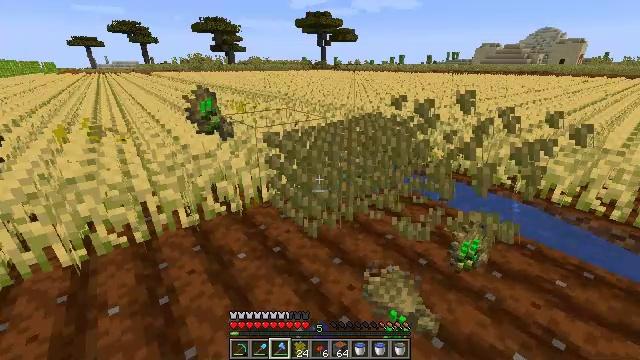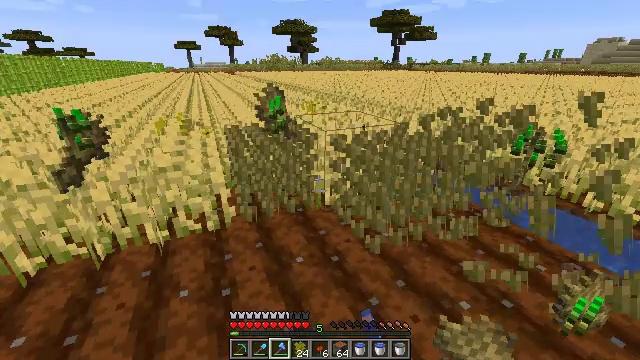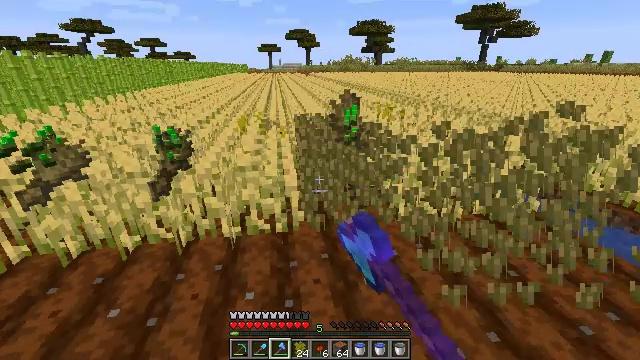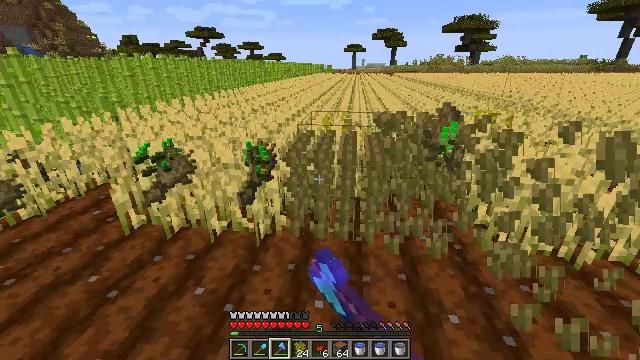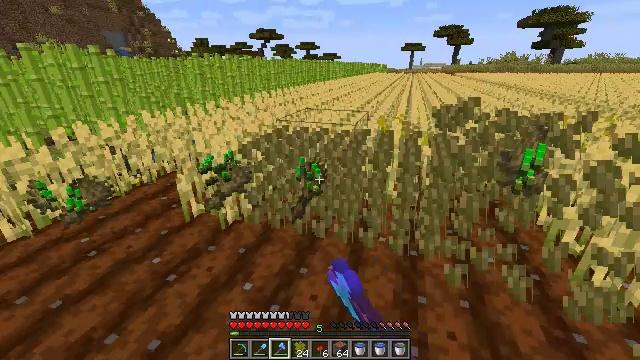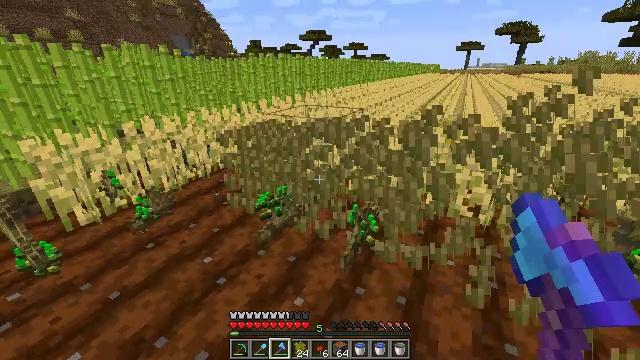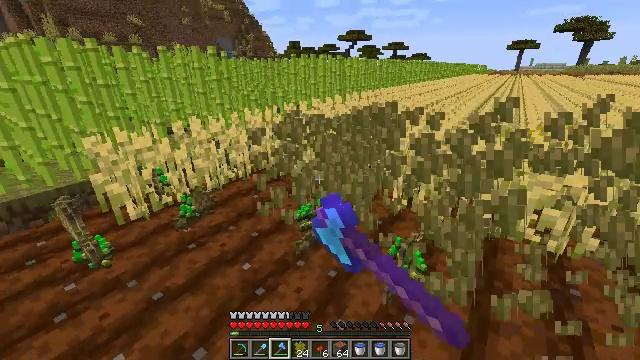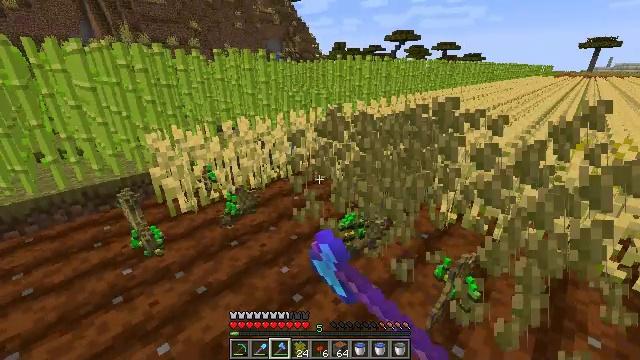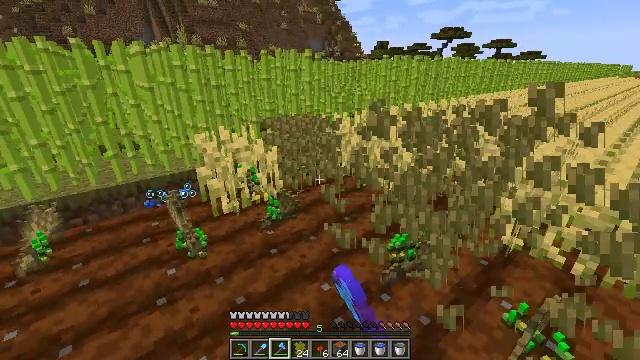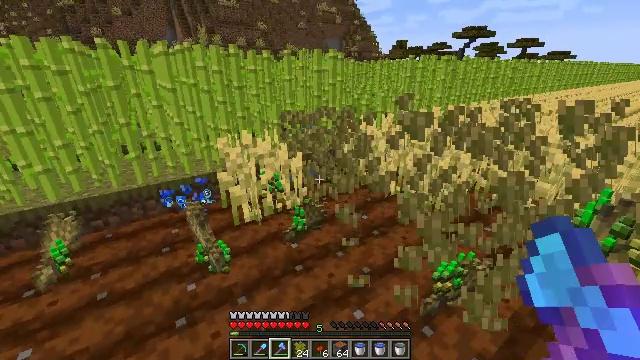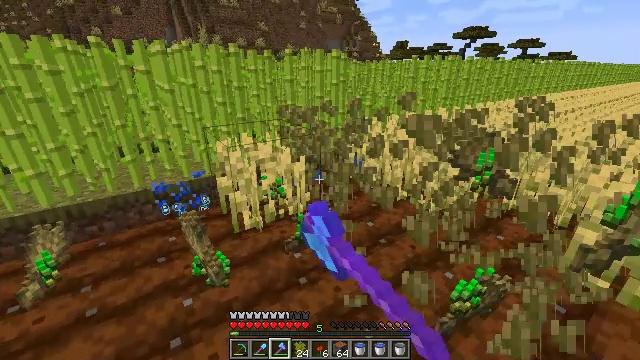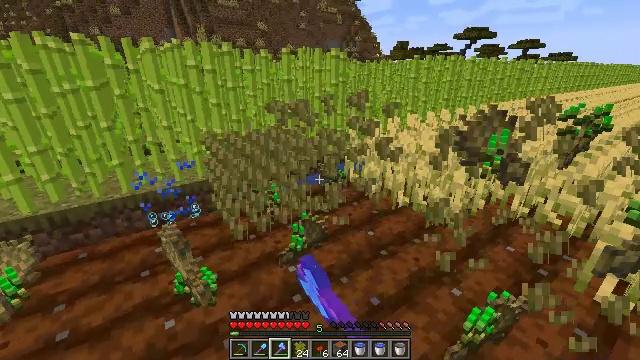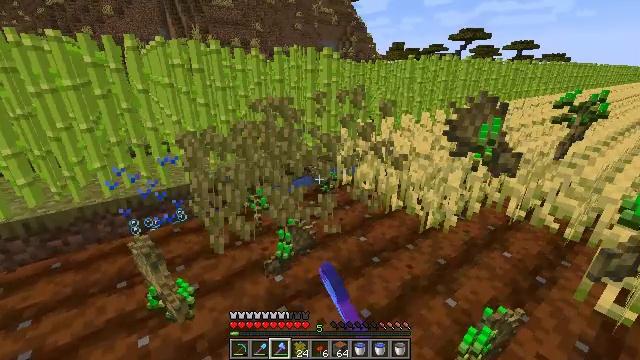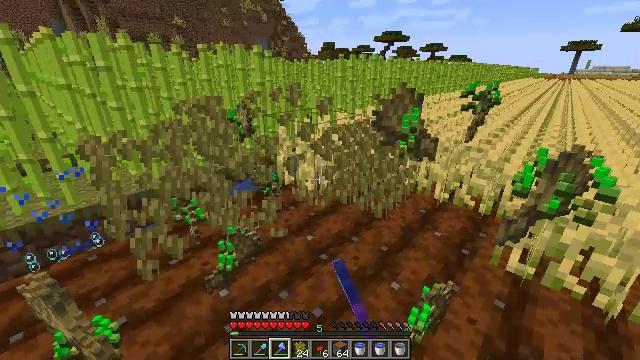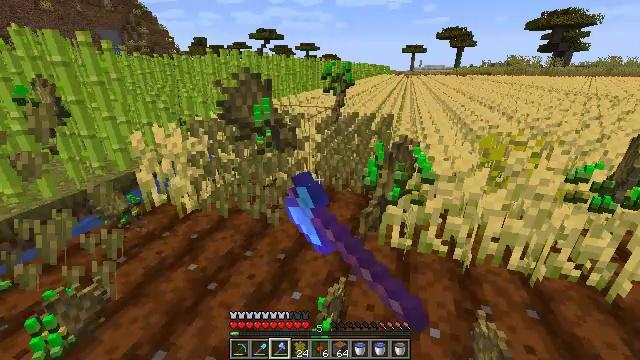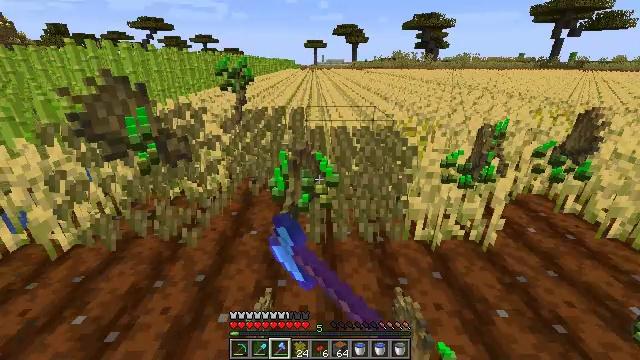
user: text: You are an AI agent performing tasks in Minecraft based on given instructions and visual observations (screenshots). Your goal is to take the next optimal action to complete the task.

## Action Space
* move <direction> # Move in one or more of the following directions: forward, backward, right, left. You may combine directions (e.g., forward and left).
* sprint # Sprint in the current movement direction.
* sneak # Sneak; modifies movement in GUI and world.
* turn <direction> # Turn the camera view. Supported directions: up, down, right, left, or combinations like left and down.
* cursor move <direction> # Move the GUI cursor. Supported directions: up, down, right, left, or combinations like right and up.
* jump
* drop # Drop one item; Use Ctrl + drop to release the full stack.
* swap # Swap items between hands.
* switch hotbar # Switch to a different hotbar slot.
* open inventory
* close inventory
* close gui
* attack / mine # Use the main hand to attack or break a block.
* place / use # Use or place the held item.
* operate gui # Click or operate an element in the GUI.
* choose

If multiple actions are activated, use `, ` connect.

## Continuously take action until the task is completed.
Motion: motion action
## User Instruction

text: Gather wheat by left-clicking on it.
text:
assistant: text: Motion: move forward and move left, turn left, attack / mine
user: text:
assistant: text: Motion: move forward and move left, turn left, attack / mine
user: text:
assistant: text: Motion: move forward and move left, turn left, attack / mine
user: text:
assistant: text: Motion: move forward and move left, turn left, attack / mine
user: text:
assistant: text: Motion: move forward and move left, turn left, attack / mine
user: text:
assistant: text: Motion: move forward and move left, turn left, attack / mine
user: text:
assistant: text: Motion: move forward and move left, turn left, attack / mine
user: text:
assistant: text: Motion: move forward and move left, turn left, attack / mine
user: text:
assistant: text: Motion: move forward and move left, turn left, attack / mine
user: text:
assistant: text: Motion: move forward and move left, attack / mine
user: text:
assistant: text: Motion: move forward and move right, attack / mine
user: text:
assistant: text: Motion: move forward and move right, attack / mine
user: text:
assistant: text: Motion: move forward and move right, turn right, attack / mine
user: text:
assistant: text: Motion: move forward and move right, turn right, attack / mine
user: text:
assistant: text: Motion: move forward and move right, turn right, attack / mine
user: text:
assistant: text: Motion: move forward and move right, turn right, attack / mine
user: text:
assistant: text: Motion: move forward and move right, turn right, attack / mine
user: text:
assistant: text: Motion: move forward and move right, turn right, attack / mine
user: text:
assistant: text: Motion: move forward and move right, turn right, attack / mine
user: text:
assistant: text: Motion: move forward and move right, turn right, attack / mine
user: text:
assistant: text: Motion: move forward and move right, turn right, attack / mine
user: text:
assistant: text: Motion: move forward and move right, attack / mine
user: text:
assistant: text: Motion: move forward and move right, attack / mine
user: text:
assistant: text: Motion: move forward and move right, turn left, attack / mine
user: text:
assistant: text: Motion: move forward and move right, turn left, attack / mine
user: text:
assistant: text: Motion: move forward and move left, turn left, attack / mine
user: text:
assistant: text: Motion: move forward and move left, turn left, attack / mine
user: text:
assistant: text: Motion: move forward and move left, turn left, attack / mine
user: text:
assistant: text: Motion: move forward and move left, turn left, attack / mine
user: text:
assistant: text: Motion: move forward and move left, turn left, attack / mine